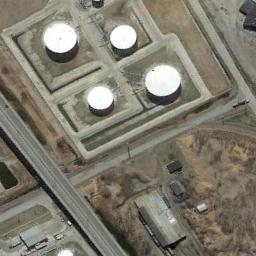
Label: storage tanks